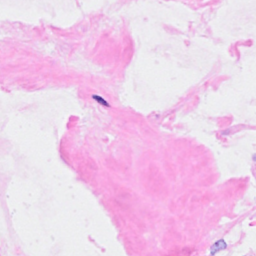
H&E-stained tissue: Breast